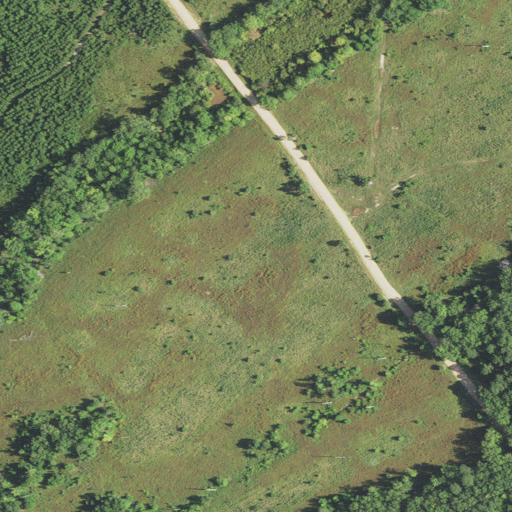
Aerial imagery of ridge(s) in Arkansas named Cedar Ridge containing woody wetlands, shrub, grassland, low intensity development, herbaceous wetlands, open development, and medium intensity development